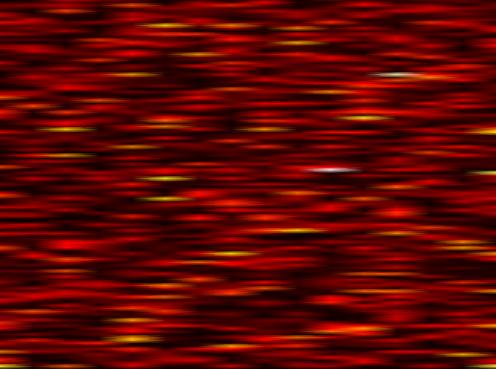
Label: UFMC